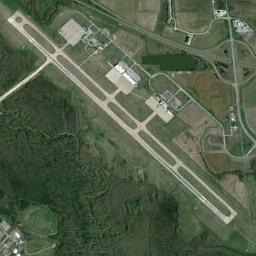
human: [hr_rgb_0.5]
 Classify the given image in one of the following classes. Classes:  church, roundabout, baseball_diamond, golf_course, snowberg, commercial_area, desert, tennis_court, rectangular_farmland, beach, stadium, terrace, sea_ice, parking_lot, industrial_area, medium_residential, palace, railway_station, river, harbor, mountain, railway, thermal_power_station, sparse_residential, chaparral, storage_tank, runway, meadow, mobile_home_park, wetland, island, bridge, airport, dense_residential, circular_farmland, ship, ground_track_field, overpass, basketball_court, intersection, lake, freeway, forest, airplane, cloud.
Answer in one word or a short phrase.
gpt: airport